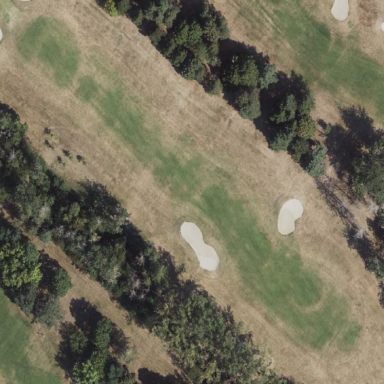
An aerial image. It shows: Golf fairway in the image.